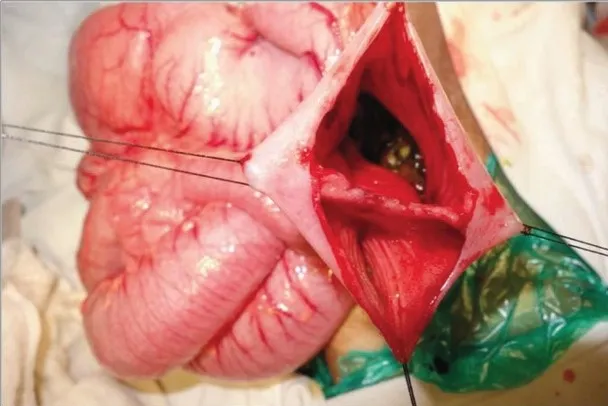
Intra-operative image of the second patient showing the jejunal web.
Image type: medical_photograph (other_medical_photograph)